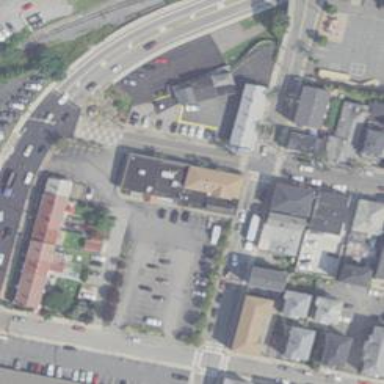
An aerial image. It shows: Supermarket.